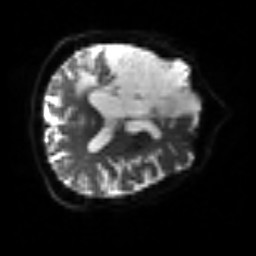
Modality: sbref
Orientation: axial
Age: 64
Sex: male
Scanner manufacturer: siemens
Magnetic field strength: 3 T
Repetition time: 3.2 s
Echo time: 0.081 s